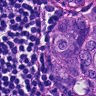
Metastatic tissue present: yes